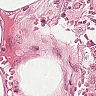
Metastatic tissue present: no